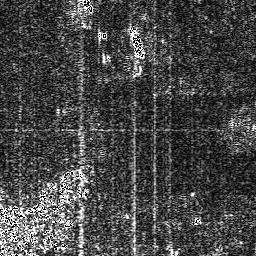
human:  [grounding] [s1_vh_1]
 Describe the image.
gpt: In the satellite image, there is  <ref>2 medium ship </ref> <box>[[28, 0, 37, 8, 0], [47, 8, 56, 24, 0]]</box> located at top.